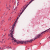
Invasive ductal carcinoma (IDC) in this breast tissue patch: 0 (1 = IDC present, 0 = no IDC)